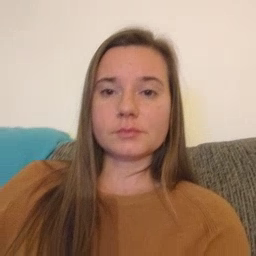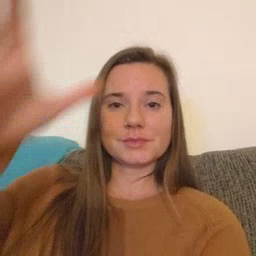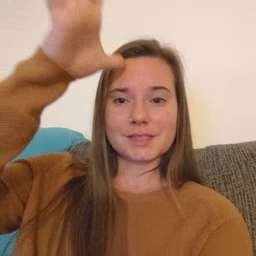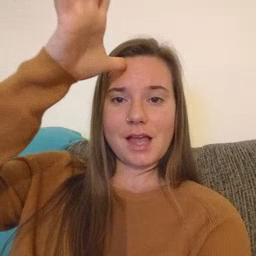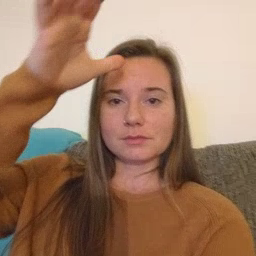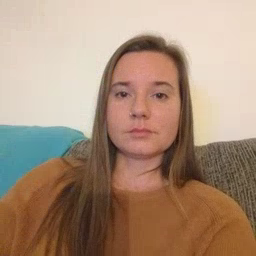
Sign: dad